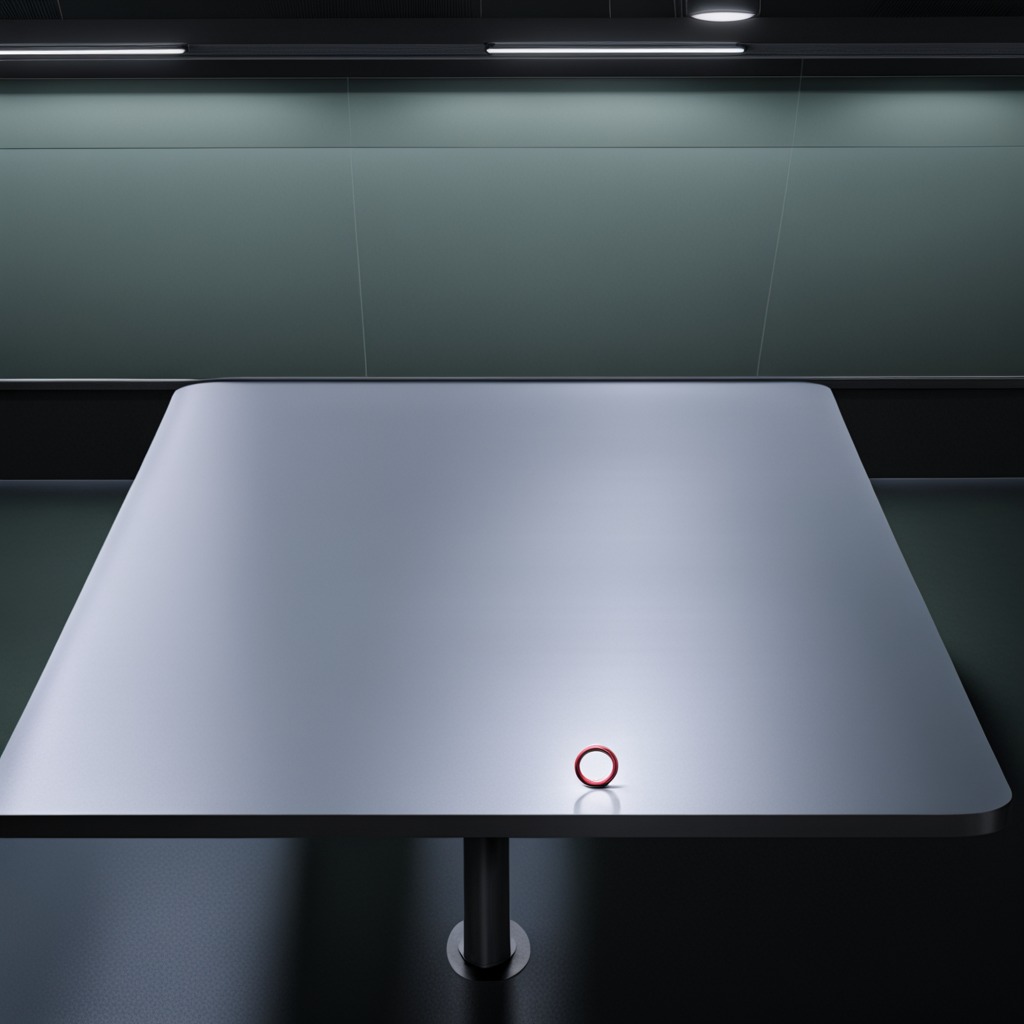
A rubber O-ring lying on a clean empty table in a railway signal maintenance room lit by harsh overhead fluorescents photorealistic surface textures crisp shadows high dynamic range